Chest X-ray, AP view. Patient: 61 years old, sex M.
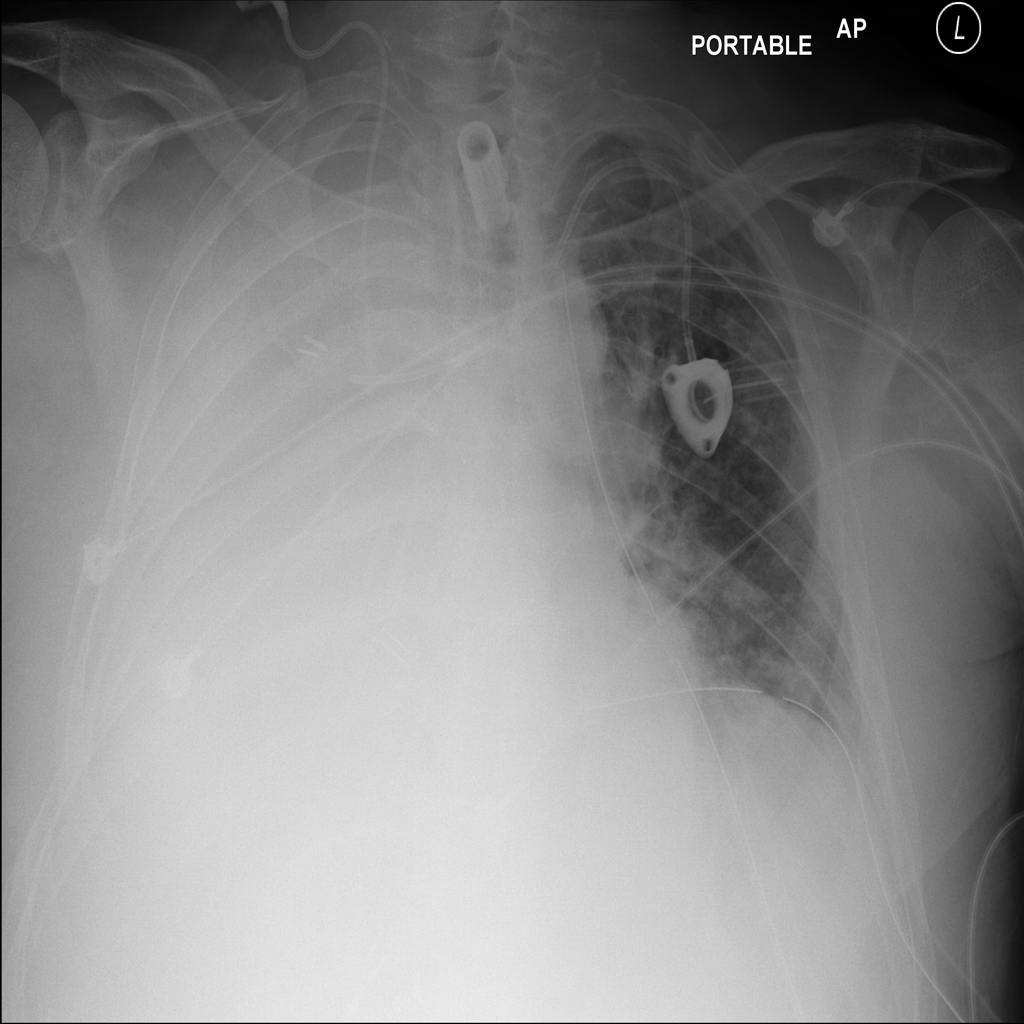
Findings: No Finding